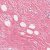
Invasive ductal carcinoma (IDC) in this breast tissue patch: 0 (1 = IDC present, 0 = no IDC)